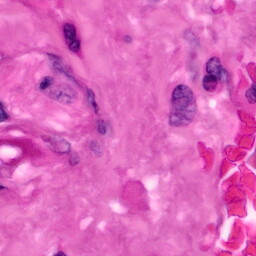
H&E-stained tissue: Pancreatic